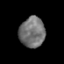
Tissue: prostate
Cell type: T cells
Senescence score: 0.3398
Nuclear area (px): 756
Mean DAPI intensity: 115.274